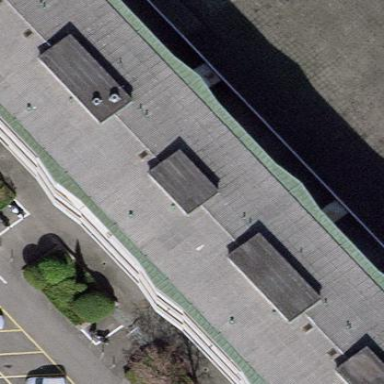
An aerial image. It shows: View of roof of building.